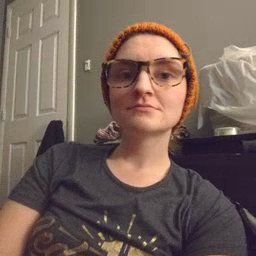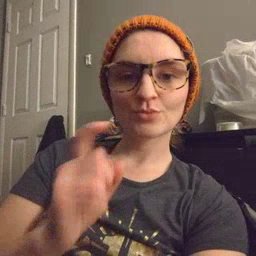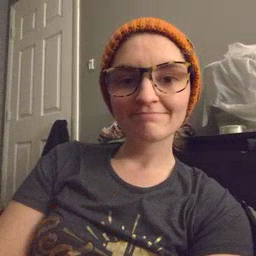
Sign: gift